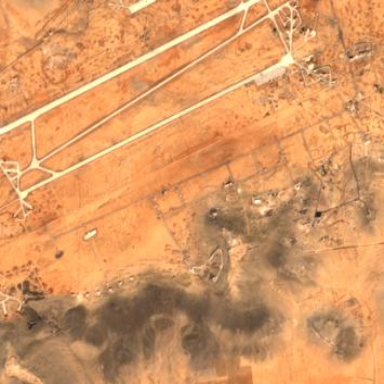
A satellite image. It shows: Military airfield located within aerodrome.